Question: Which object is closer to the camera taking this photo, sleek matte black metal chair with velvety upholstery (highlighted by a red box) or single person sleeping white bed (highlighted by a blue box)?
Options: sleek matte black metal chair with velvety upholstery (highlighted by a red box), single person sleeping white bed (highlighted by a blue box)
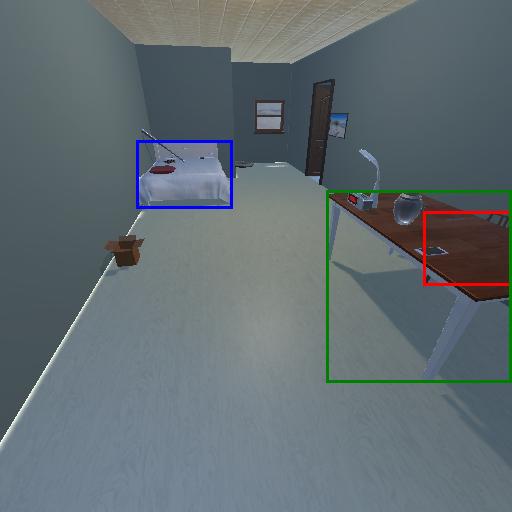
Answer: sleek matte black metal chair with velvety upholstery (highlighted by a red box)